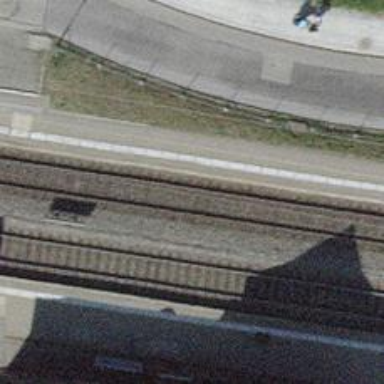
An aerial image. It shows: Railway stop with public transport stop position.